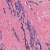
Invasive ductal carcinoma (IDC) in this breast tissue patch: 1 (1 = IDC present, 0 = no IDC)